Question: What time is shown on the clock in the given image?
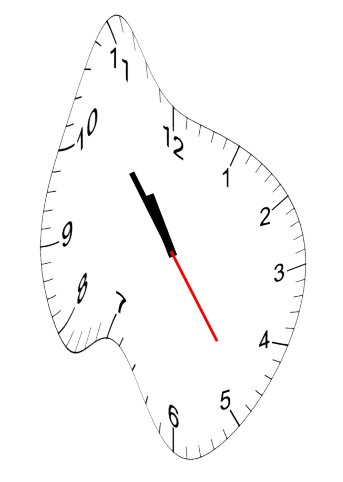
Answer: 10:53:24